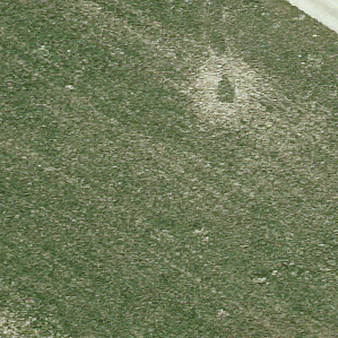
Label: other